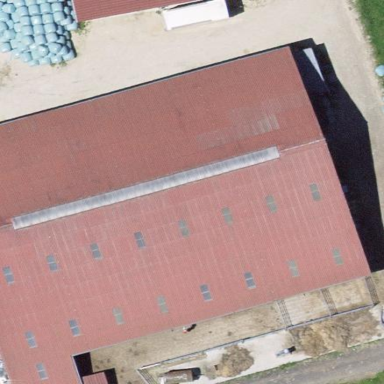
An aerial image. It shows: Barn.